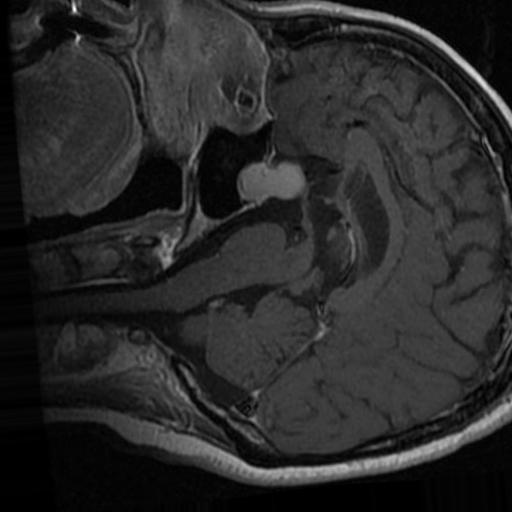
Label: brain_tumor